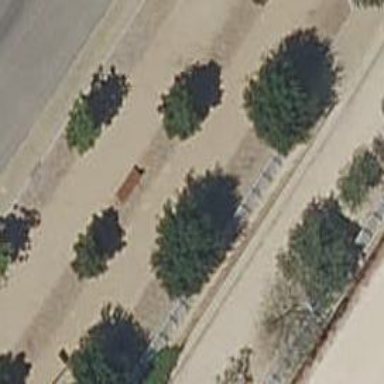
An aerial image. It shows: Row of trees in natural setting.